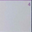
Piece: xx